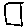
Label: square